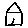
Label: house